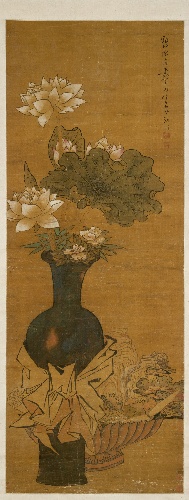
Artist: Chen Hongshou
Artist bio: Chinese, 1598–1652
Object type: Hanging scroll
Classification: Paintings
Medium: Hanging scroll; ink and color on silk
Culture: China
Period: Ming dynasty (1368–1644)
Dimensions: Image: 63 7/8 x 23 5/8 in. (162.2 x 60 cm)
Overall with mounting: 93 1/2 x 27 1/2 in. (237.5 x 69.9 cm)
Overall with rollers: 93 1/2 x 31 1/4 in. (237.5 x 79.4 cm)
Department: Asian Art
Credit line: Gift of Mr. and Mrs. Earl Morse, 1972
Accession year: 1972
Repository: Metropolitan Museum of Art, New York, NY
Tags: Flowers